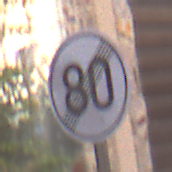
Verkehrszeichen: EndeGeschwindigkeit80
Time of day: MorningAfternoon
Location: Outdoor (Urban)
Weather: Clear
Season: NotSpecified
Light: Natural